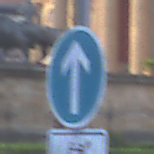
Verkehrszeichen: VorgeschriebeneFahrtrichtungGeradeaus
Zusatzzeichen unten: EinspurigeFahrzeugeFrei4
Umgebung: Outdoor, Urban
Tageszeit: SunriseSunset
Wetter: PartlyCloudy
Licht: Natural
Jahreszeit: NotSpecified
Kontrast: LowContrast